Question: I am doing ebook reader app like as iBooks. I have succesfully read a .epub file. But my problem is:-
I have to add Font size increase and decrease and font changing functionality. I have to adjust pages When i increase and decrease font size . How can I split HTML string in pages ? .
You can see in both images . After changing font size the html string gets separated and the formatting is getting collapsed.
Thanks in advance

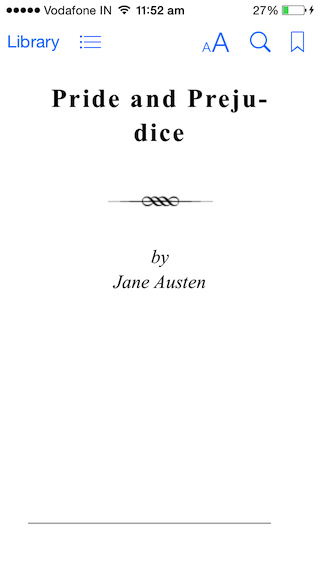
Answer: Finally I got answer .It is very simple . In ios 7 you don't need to write javascript for pagination or any logic .
Just set UIWebview Property . Here is my code.
'''
self.webView.paginationMode = UIWebPaginationModeLeftToRight;
self.webView.paginationBreakingMode = UIWebPaginationBreakingModePage;
self.webView.scrollView.delegate = self;
self.webView.scrollView.pagingEnabled = YES;
self.webView.scrollView.alwaysBounceHorizontal = YES;
self.webView.scrollView.alwaysBounceVertical = NO;
self.webView.scrollView.bounces = YES;
'''
Here is sample code a : <URL>